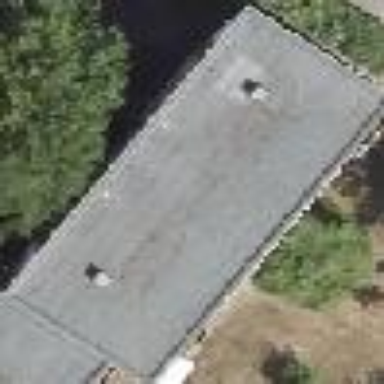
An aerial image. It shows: Flat-roofed building with tar paper roof.